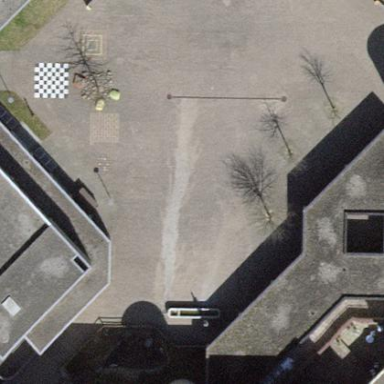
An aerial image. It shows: School building with flat roof.